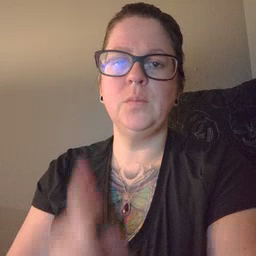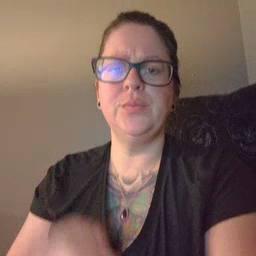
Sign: where